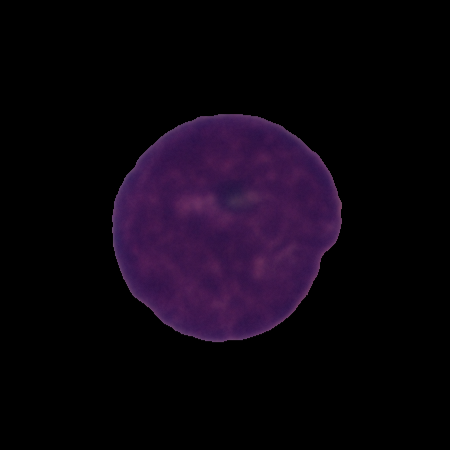
Label: cancer